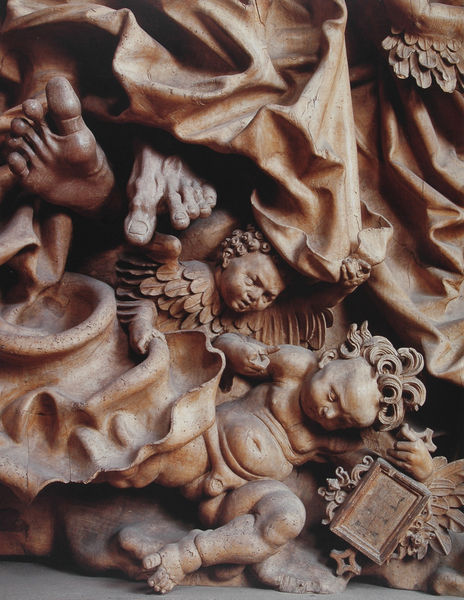
Titel: Hochaltar, Mittelschrein (Detail)
Künstler: Meister H. L.
Standort: Breisach
Institution: Münster St. Stephanus
Schlagwörter: akt, flügel, fuß, kopf, körper, nackt, schatten, ausschnitt, bewegung, braun, holz, köpfe, licht, mund, nase, tuch, arme, augen, falten, federn, gefieder, halten, stein, bild, gewand, haare, mantel, stoff, kind, locken, kinder, schuppen, engel, putte, putto, beine, relief, bein, füße, schrift, baby, ziehen, architecture, feathers, hands, tafel, hair, robe, detail, brown, bauch, faltenwurf, junge, zehen, foto, penis, plastisch, zeh, durcheinander, altar, schnitzerei, fragment, feather, hand, wood, sohle, angel, angels, naked, nude, stone, sturz, wut, feet, putten, angespannt, bird, putti, umgefallen, sculpture, statue, wings, geschnitzt, dead, gemeißelt, elfenbein, cherub, marble, human, foot, schnitzaltar, legs, bare, book, kids, bronze, zerren, christian, holzschnitzerei, seraphim, raufen, anspannung, cherubim, draperien, fußsohle, ugefieder, carving, plate, kid, feinheit, nail, leg, babies, hairs, sign, rüße, curly hair, belly, curly, toes, plaque, placard, genitalia, fold, trampled, sings, humanoid, putten flügel, toenails, culry, fingure, portart, two babies, stomp, stone scilpture